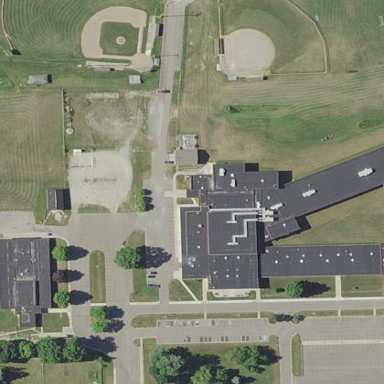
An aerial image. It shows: School building.